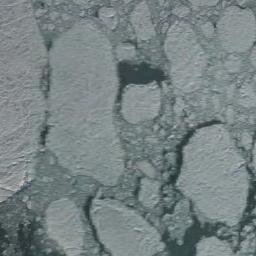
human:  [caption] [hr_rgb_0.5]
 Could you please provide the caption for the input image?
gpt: There are many ice on the light green sea .

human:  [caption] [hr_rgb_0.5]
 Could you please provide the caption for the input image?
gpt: Several large pieces of sea ice and some small pieces of ice sea gather together .

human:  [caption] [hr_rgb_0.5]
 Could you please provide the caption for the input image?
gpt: Countless ice cubes of various sizes are tightly connected into a large piece floating on the deep blue sea and covering the sea .

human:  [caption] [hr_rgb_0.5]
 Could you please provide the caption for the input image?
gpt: There are sea ice of different sizes .

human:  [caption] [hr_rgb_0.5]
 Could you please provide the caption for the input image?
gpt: There are sea ice linked into sheets .